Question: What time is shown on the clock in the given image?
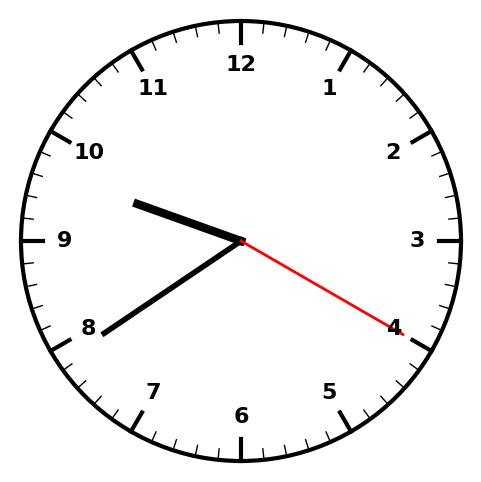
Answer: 09:39:20